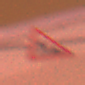
Verkehrszeichen: Arbeitsstelle
Umgebung: Outdoor, Urban
Tageszeit: Night
Wetter: Overcast
Licht: Artificial
Jahreszeit: Winter
Kontrast: MediumContrast